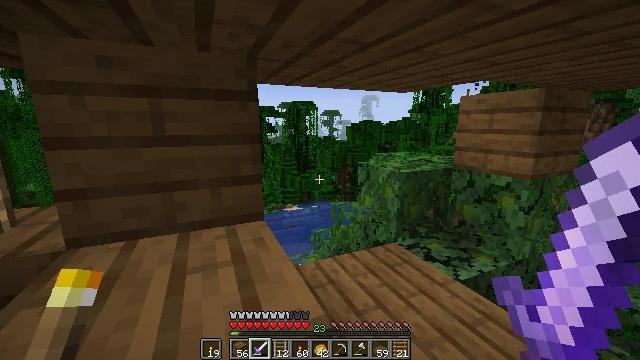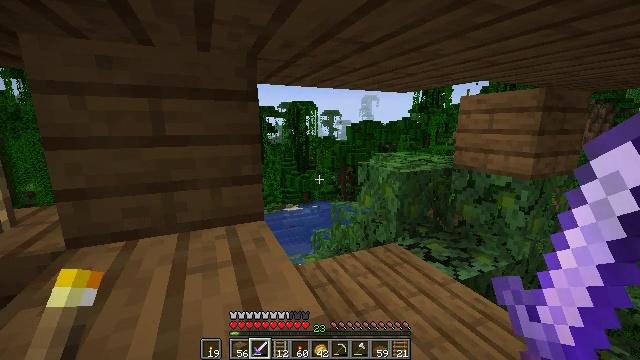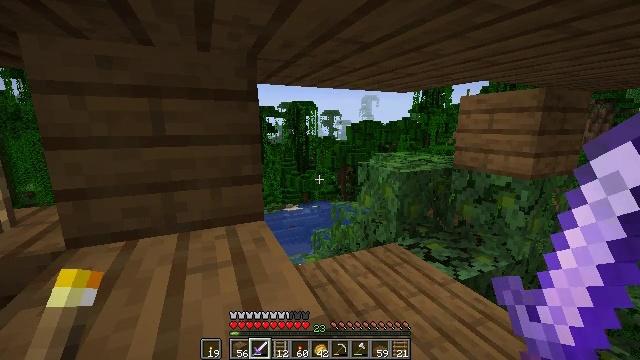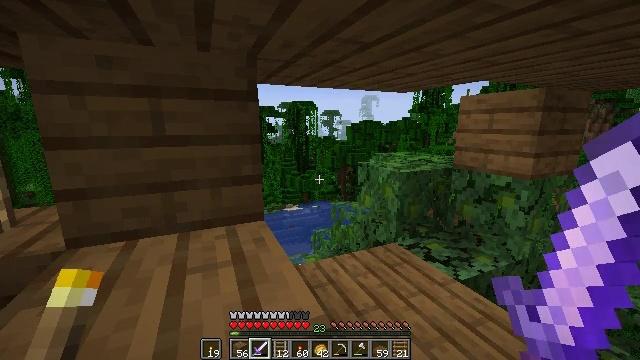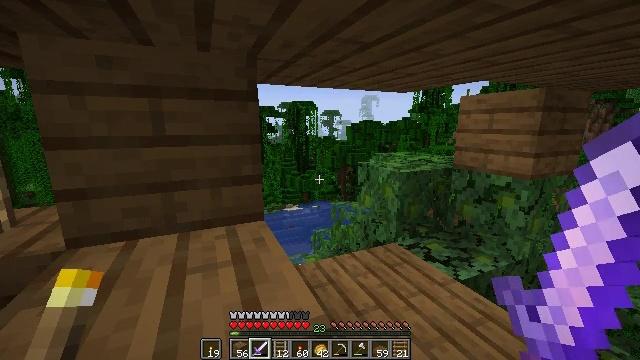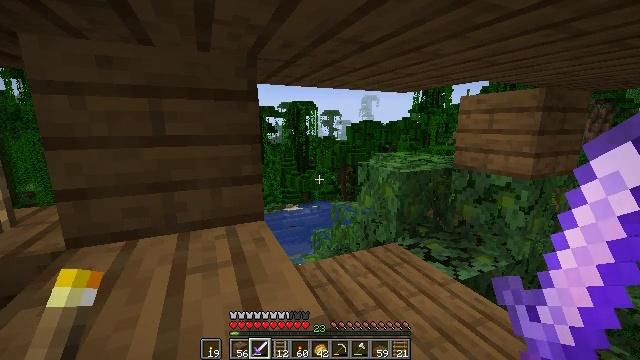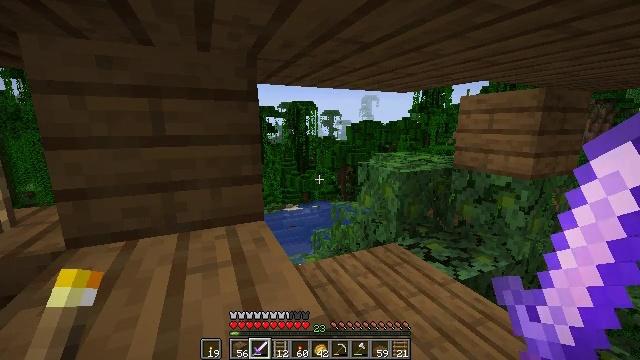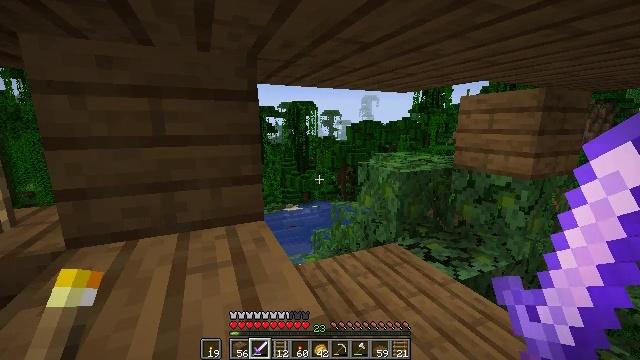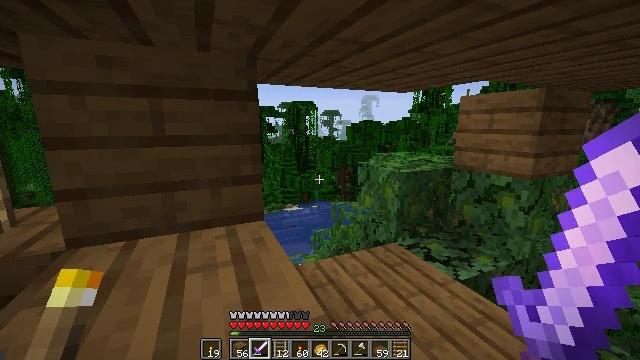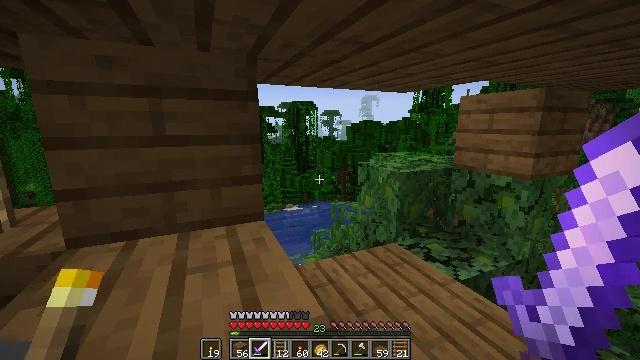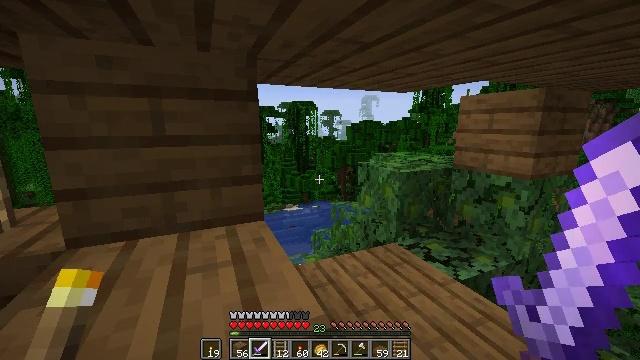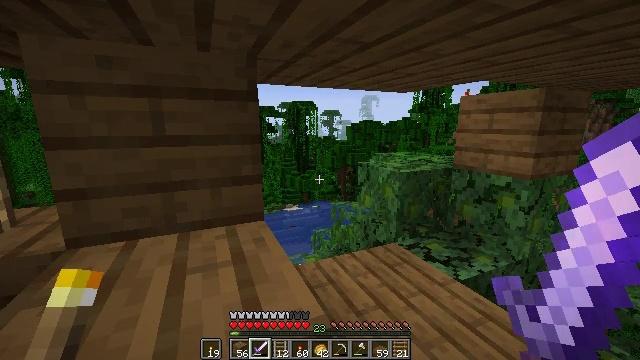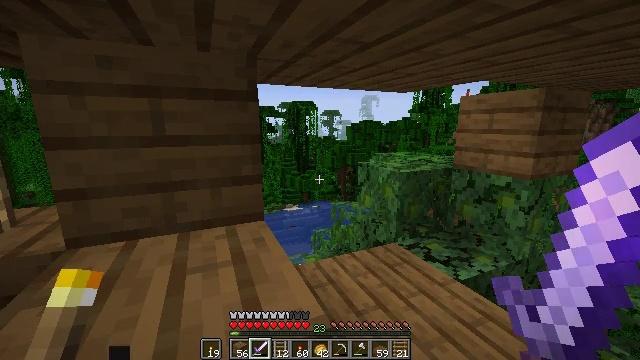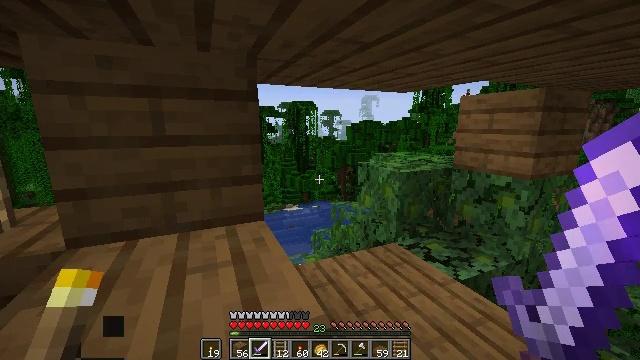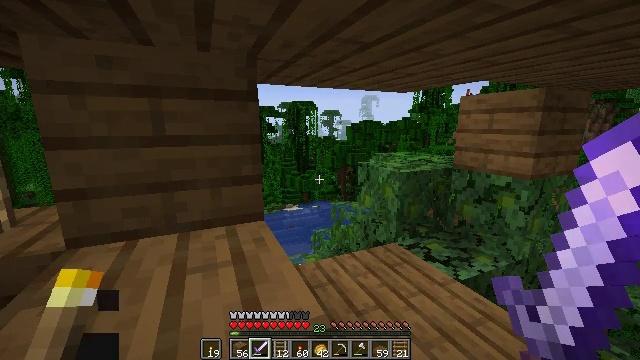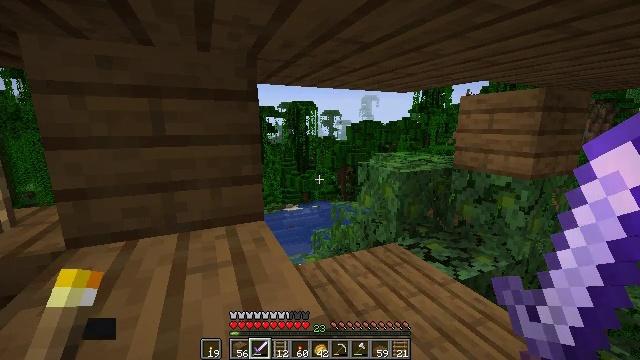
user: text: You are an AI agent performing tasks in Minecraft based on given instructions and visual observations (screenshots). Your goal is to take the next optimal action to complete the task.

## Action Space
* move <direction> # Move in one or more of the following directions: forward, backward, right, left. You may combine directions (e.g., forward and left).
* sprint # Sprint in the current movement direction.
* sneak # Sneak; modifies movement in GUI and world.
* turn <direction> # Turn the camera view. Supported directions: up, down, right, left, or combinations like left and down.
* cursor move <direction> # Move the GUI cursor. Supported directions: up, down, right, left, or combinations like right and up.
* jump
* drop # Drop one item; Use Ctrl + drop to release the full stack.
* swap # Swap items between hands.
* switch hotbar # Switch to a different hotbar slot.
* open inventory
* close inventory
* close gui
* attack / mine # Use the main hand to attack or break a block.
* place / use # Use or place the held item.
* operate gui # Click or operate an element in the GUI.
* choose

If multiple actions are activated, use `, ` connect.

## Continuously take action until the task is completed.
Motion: motion action
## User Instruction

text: Break spruce planks from a structure.
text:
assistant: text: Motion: no_op
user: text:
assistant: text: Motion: no_op
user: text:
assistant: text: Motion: no_op
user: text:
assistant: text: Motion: no_op
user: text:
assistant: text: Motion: no_op
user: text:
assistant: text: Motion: no_op
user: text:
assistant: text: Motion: no_op
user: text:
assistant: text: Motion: no_op
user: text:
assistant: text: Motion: no_op
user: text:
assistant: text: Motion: no_op
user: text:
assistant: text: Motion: no_op
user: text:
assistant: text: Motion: no_op
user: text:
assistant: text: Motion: no_op
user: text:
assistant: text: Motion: no_op
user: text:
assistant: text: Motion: no_op
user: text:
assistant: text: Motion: no_op
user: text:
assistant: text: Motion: no_op
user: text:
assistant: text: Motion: no_op
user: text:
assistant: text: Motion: no_op
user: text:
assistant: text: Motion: no_op
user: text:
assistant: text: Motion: no_op
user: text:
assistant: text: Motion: no_op
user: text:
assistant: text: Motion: no_op
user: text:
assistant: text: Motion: no_op
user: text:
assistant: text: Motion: no_op
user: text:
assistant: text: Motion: no_op
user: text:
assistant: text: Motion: no_op
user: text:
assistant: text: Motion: no_op
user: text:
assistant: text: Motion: no_op
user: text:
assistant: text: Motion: no_op